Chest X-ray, PA view. Patient: 47 years old, sex M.
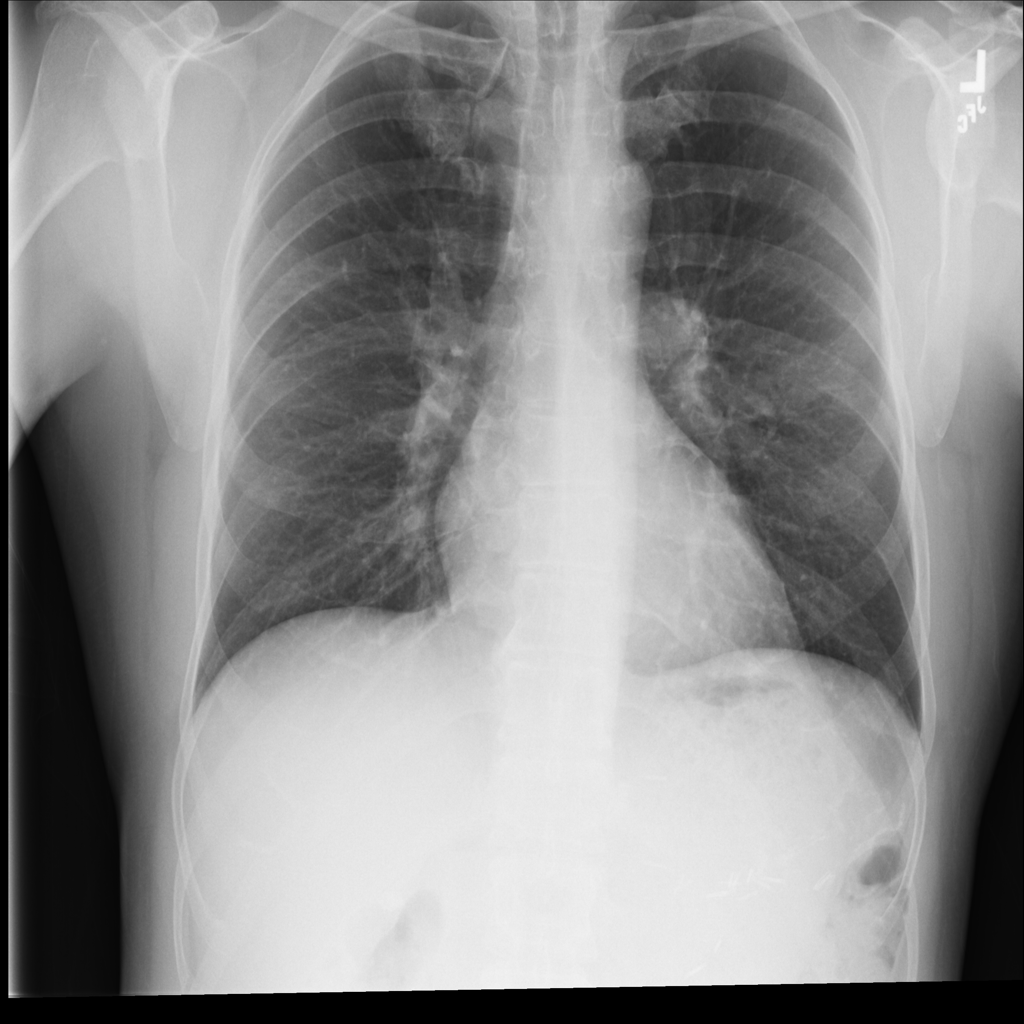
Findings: No Finding